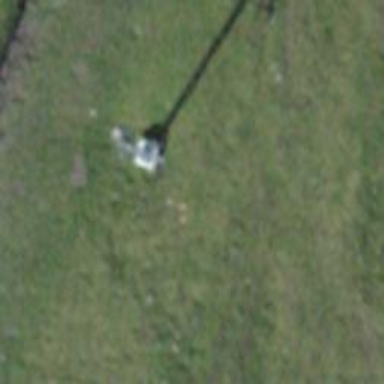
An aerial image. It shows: Pylon used for aerialway.